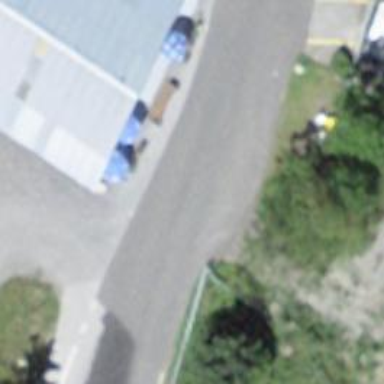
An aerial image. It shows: Bus stop with platform for public transport.